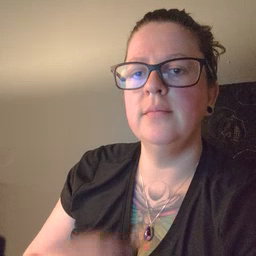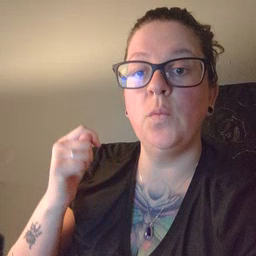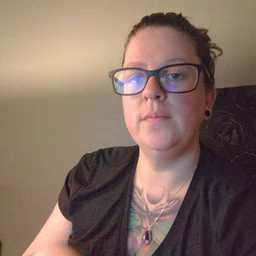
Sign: toy